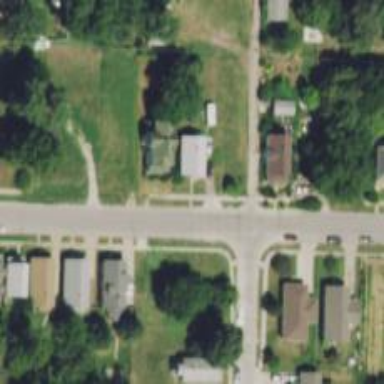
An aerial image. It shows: Alley classified as service road.